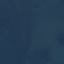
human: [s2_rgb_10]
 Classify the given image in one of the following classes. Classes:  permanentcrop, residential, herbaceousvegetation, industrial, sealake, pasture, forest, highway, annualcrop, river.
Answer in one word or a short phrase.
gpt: SeaLake